Question: I'm creating a custom module for a specific function in the admin of Magento. Within the Adminhtml grid, I am pulling in line order items, but also need to pull in data specific to each product as it currently stands in the database.
Attached is the screenshot of my current Adminhtml grid.

I need to add product attributes (brand, flavor, etc.) as additional columns to the grid. How would I go about doing this? I tried adding a
'''
$collection->join()
'''
on the
'''
_prepareCollection()
'''
function, but could not figure out which exact tables to join on (flat indexing is turned on).
Thanks!
Mark
---
Thanks for the tip. Not exactly what I was looking for as I'm dealing with EAV objects with select menus, but it is close (upvoting).
Here are the collection selects I'm going to wind up adding in:
'''
$collection->getSelect()->join('catalog_product_index_eav', ''catalog_product_index_eav'.'entity_id' = 'main_table'.'product_id' AND 'catalog_product_index_eav'.'attribute_id' = (SELECT attribute_id FROM eav_attribute WHERE attribute_code = "brand")', array('attribute_id'));
$collection->getSelect()->join('eav_attribute_option_value', ''eav_attribute_option_value'.'option_id' = 'catalog_product_index_eav'.'value'', array('brand' => 'value'));
'''
I don't really need the 'search' functionality in the input text box of this new Brand column, however does anyone know how to make this work? Receiving this error:
'''
SQLSTATE[42S22]: Column not found: 1054 Unknown column 'brand' in 'where clause'
'''
I can go in and diagnose, but figured someone might know off the top of their head.
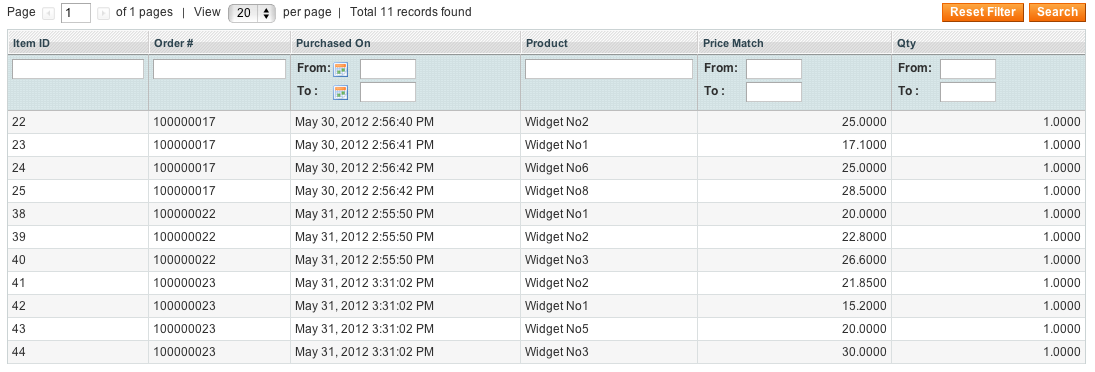
Answer: You're going to have to figure out the tables to use in the join.
'''
$collection->getSelect()->join('sales_flat_order_item', ''sales_flat_order_item'.order_id='main_table'.entity_id AND 'sales_flat_order_item'.parent_item_id IS NULL ', null);
$collection->getSelect()->join('catalog_product_entity_varchar', ''catalog_product_entity_varchar'.attribute_id=144 AND 'catalog_product_entity_varchar'.entity_id = 'sales_flat_order_item'.'product_id'', array('models' => new Zend_Db_Expr('group_concat('catalog_product_entity_varchar'.value SEPARATOR ",")')))
'''
Source:
<URL>